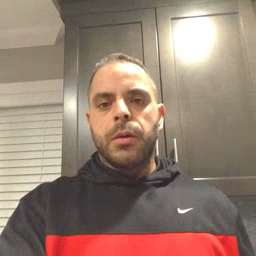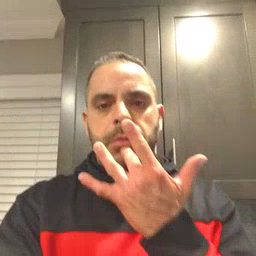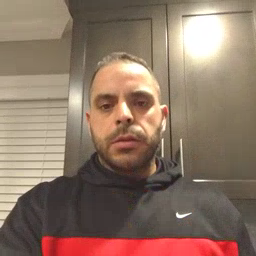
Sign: taste